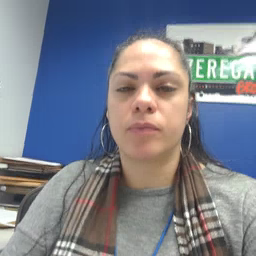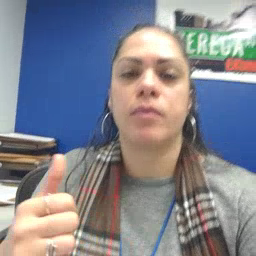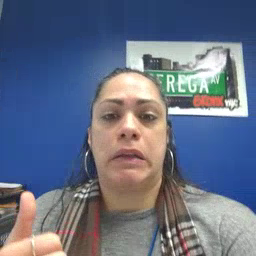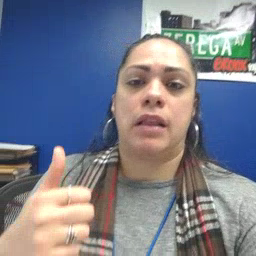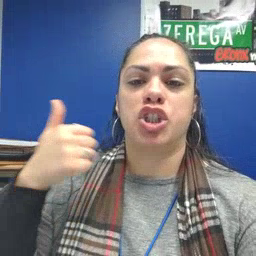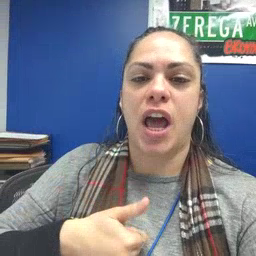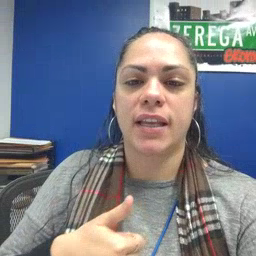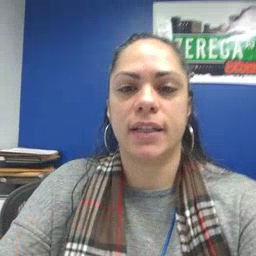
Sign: jacket